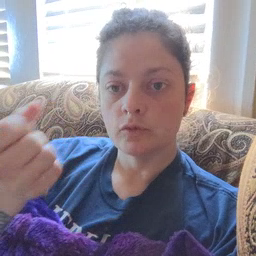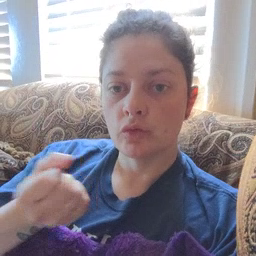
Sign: drawer